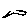
Label: bird